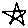
Label: star